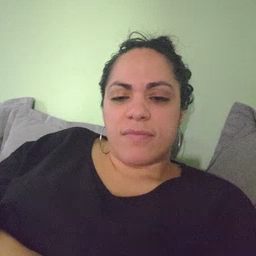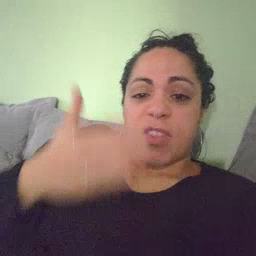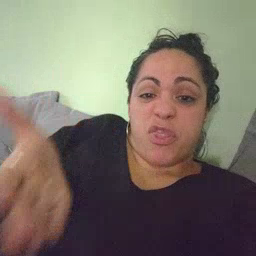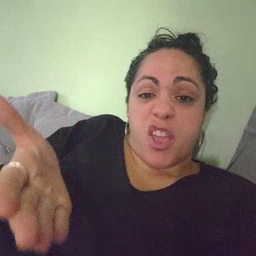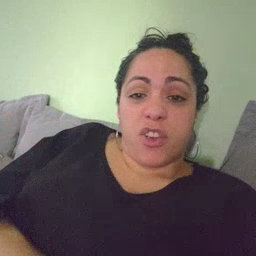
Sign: there